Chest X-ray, AP view. Patient: 57 years old, sex M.
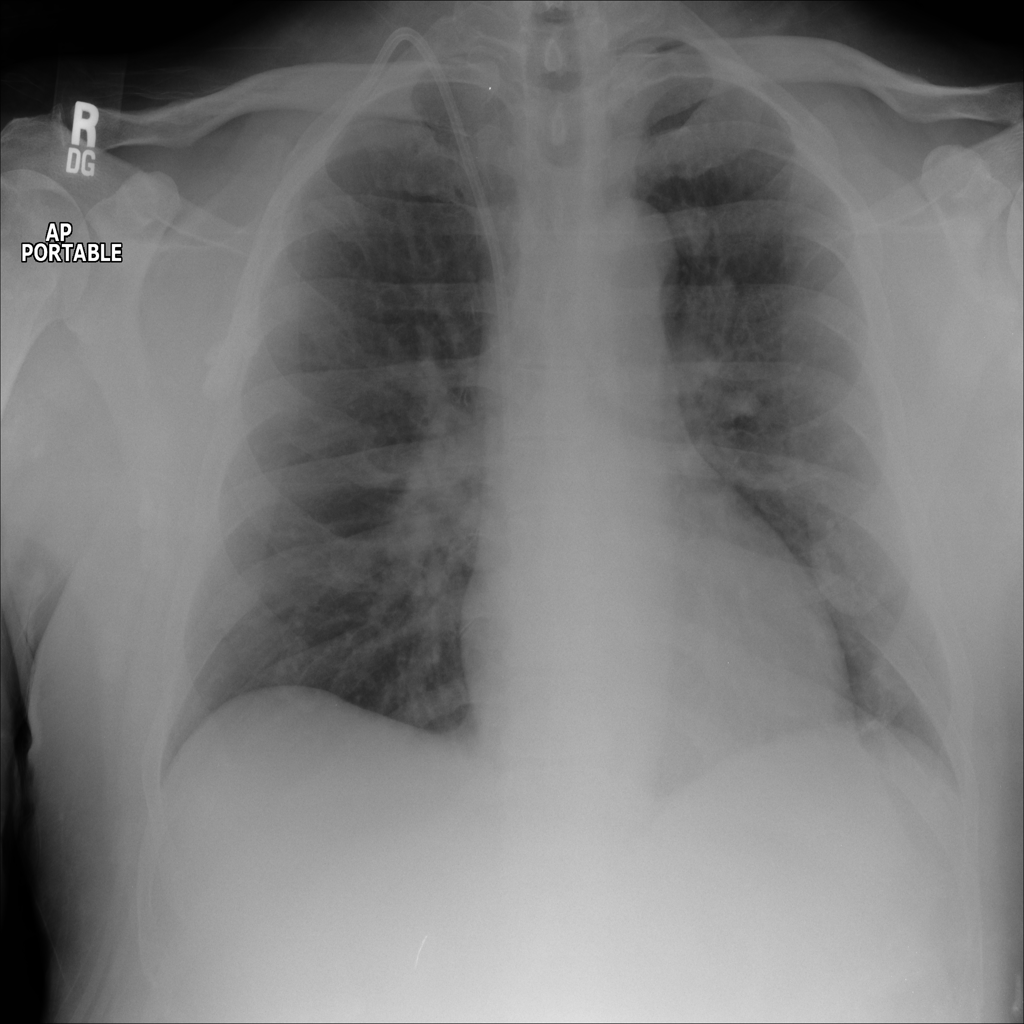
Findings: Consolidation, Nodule